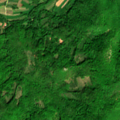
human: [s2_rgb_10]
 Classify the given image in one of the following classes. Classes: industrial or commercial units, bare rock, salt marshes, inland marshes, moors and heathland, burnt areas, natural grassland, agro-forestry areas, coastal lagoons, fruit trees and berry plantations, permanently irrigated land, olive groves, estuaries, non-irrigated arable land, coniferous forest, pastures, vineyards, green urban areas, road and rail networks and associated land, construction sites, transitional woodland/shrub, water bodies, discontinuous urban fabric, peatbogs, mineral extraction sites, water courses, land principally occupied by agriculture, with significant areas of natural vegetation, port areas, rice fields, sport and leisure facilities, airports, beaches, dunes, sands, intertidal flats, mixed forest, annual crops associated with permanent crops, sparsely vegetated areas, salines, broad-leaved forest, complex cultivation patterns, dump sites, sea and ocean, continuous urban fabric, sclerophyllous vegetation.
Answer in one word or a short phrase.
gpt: complex cultivation patterns, land principally occupied by agriculture, with significant areas of natural vegetation, broad-leaved forest, transitional woodland/shrub